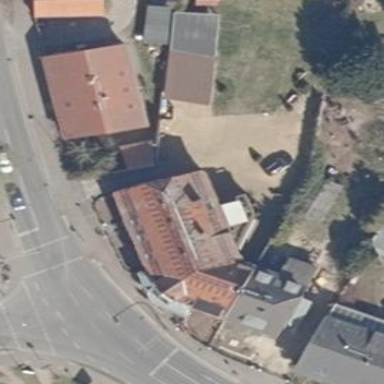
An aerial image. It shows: Detached building with gabled roof. The building is white with red roof.